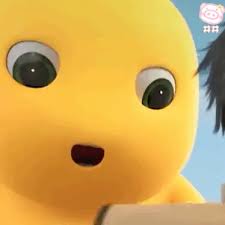
Label: nailong